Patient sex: F
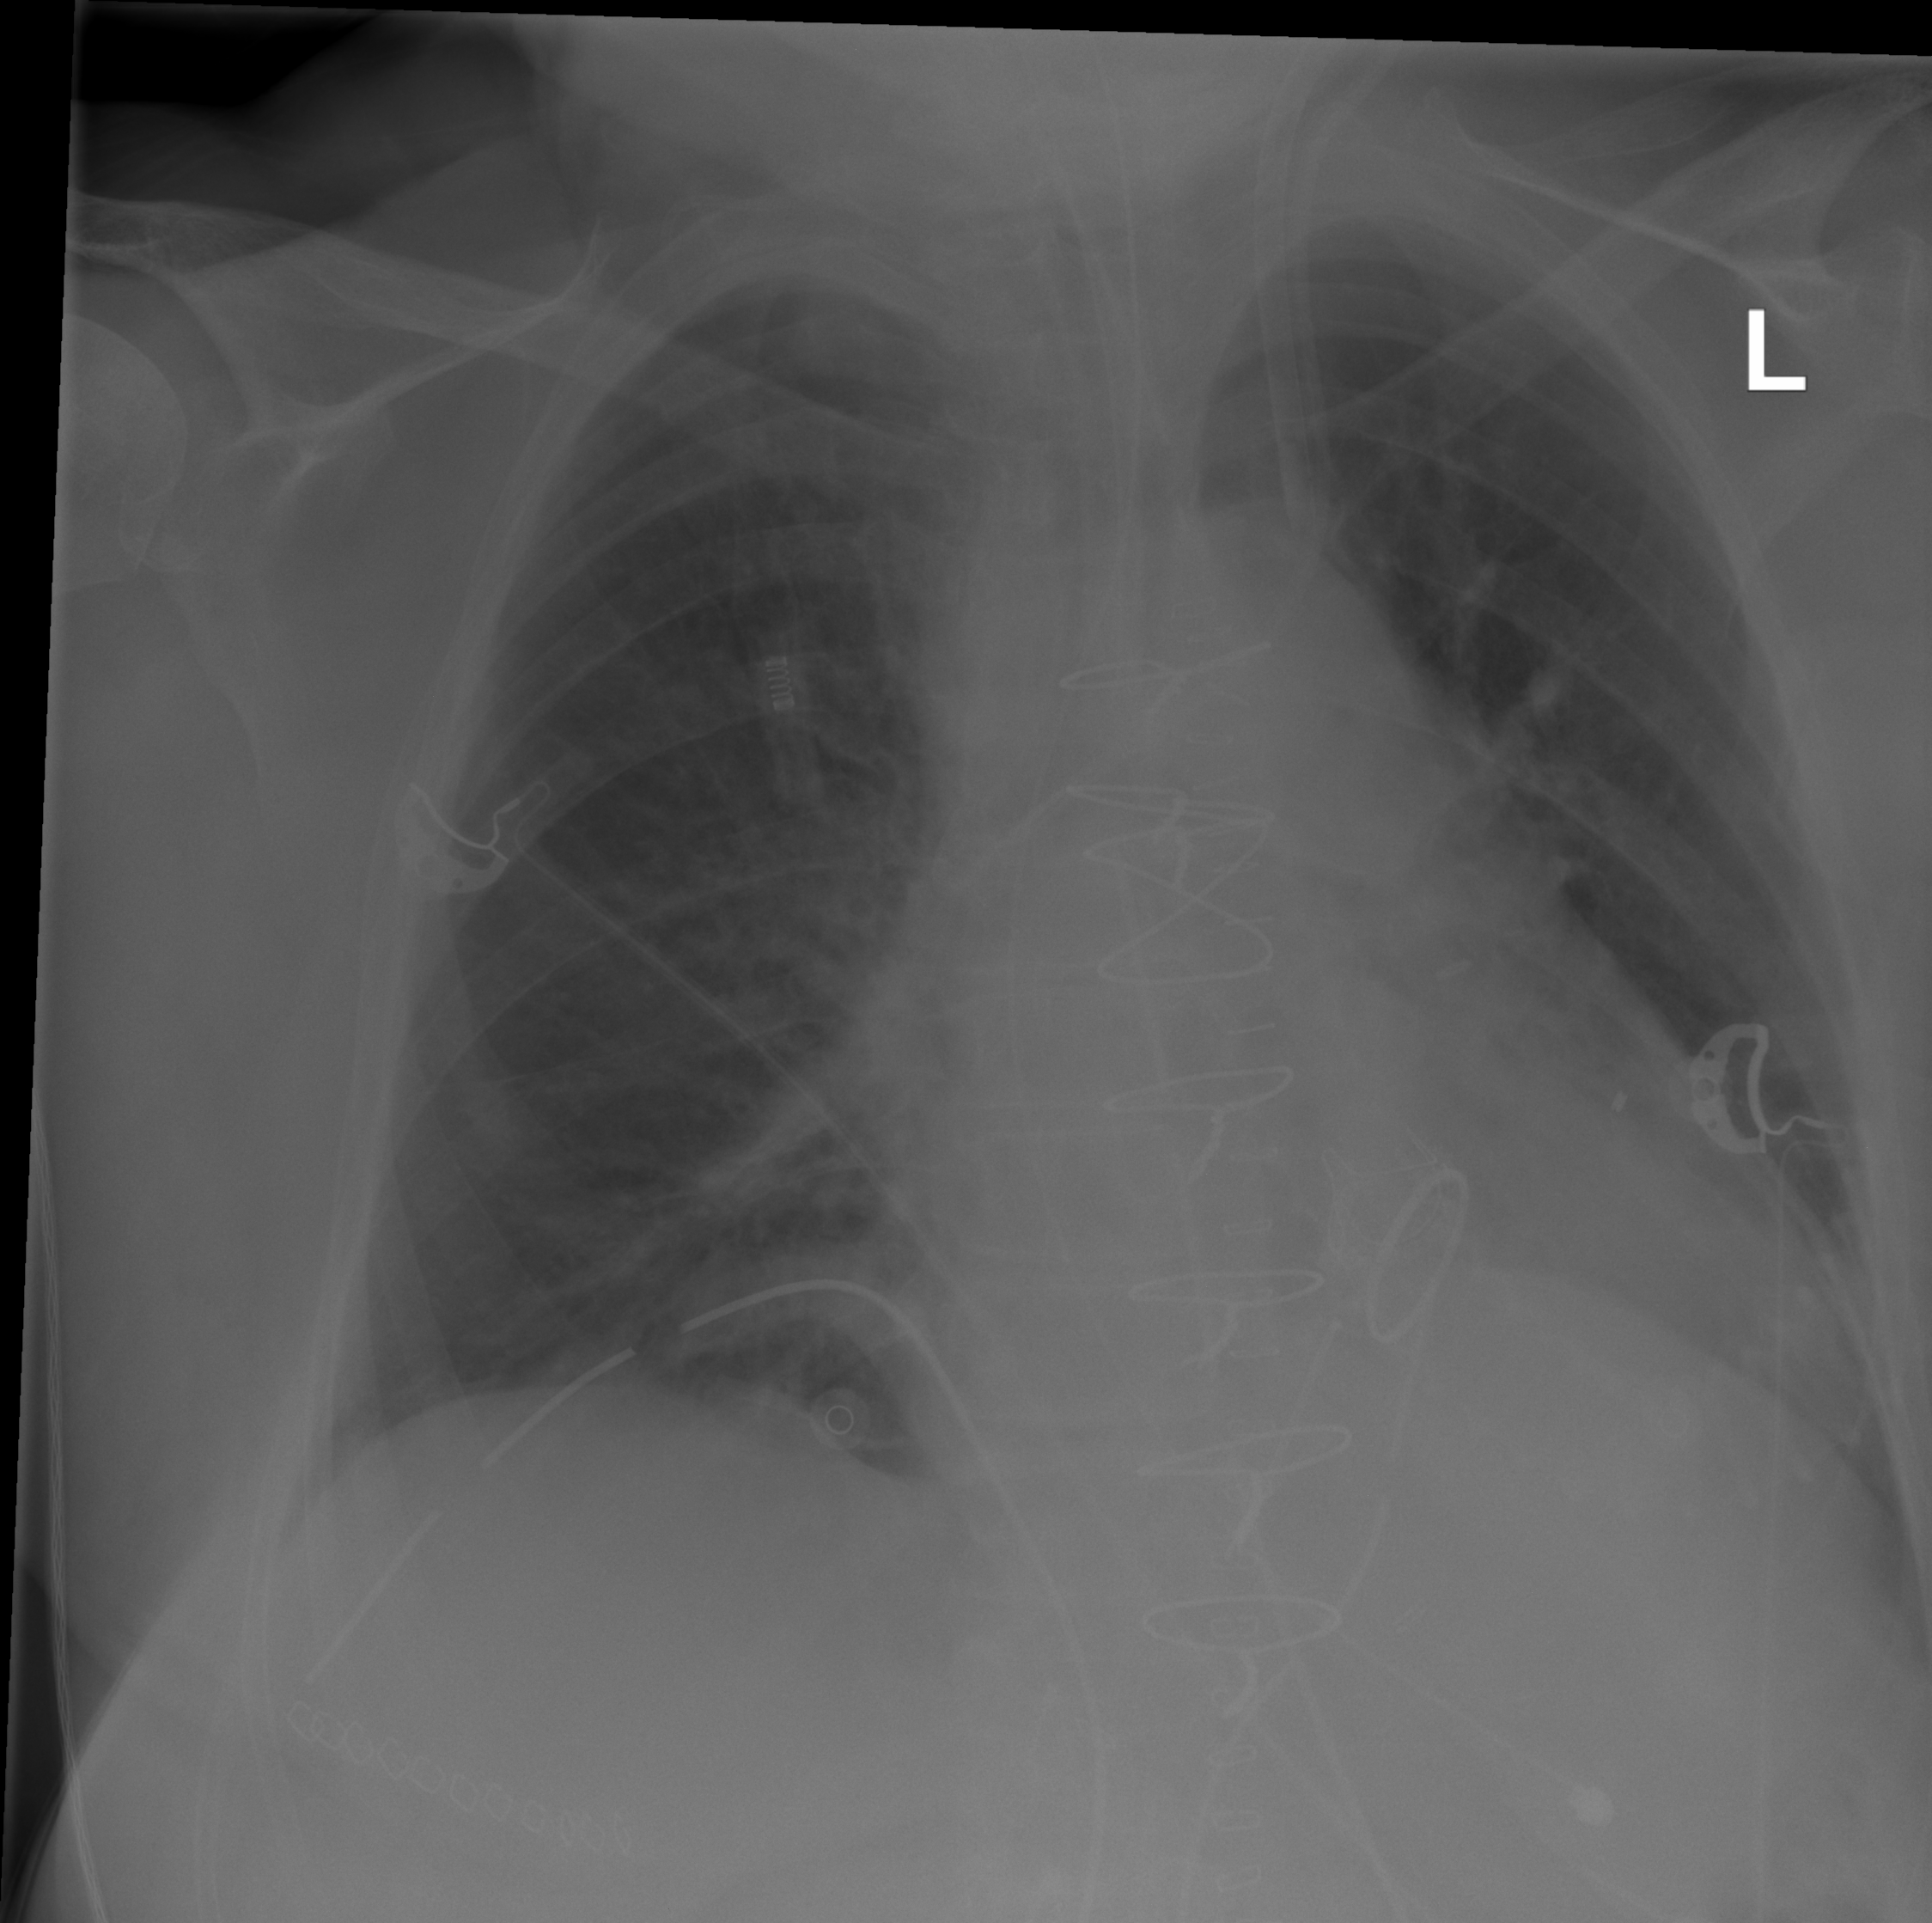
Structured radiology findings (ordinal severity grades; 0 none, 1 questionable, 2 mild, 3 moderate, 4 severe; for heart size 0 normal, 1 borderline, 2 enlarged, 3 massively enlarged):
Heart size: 2
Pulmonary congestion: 2
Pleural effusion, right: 0
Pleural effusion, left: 0
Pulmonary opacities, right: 0
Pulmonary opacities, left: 0
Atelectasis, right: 2
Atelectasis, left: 0